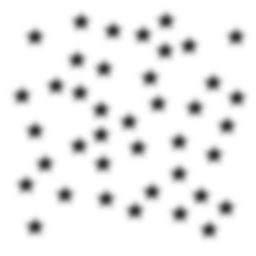
Squares: 0
Triangles: 0
Stars: 40
Total shapes: 40